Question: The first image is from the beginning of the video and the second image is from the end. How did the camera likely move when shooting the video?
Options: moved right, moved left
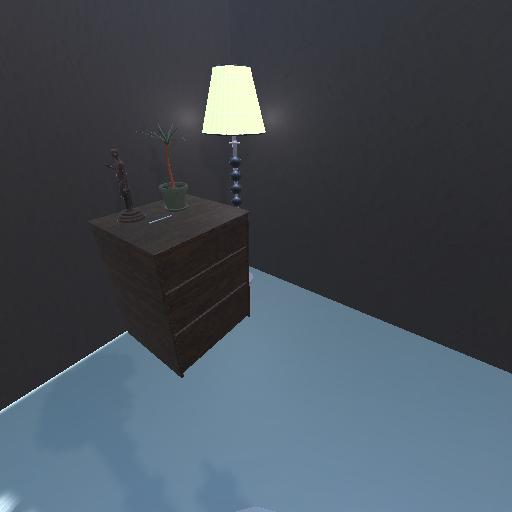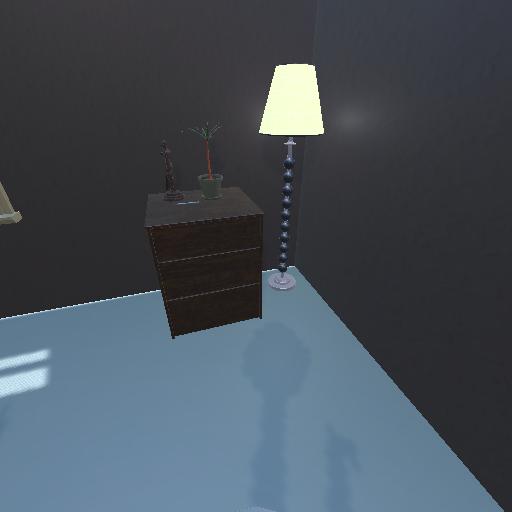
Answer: moved right